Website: apple
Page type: billing-address
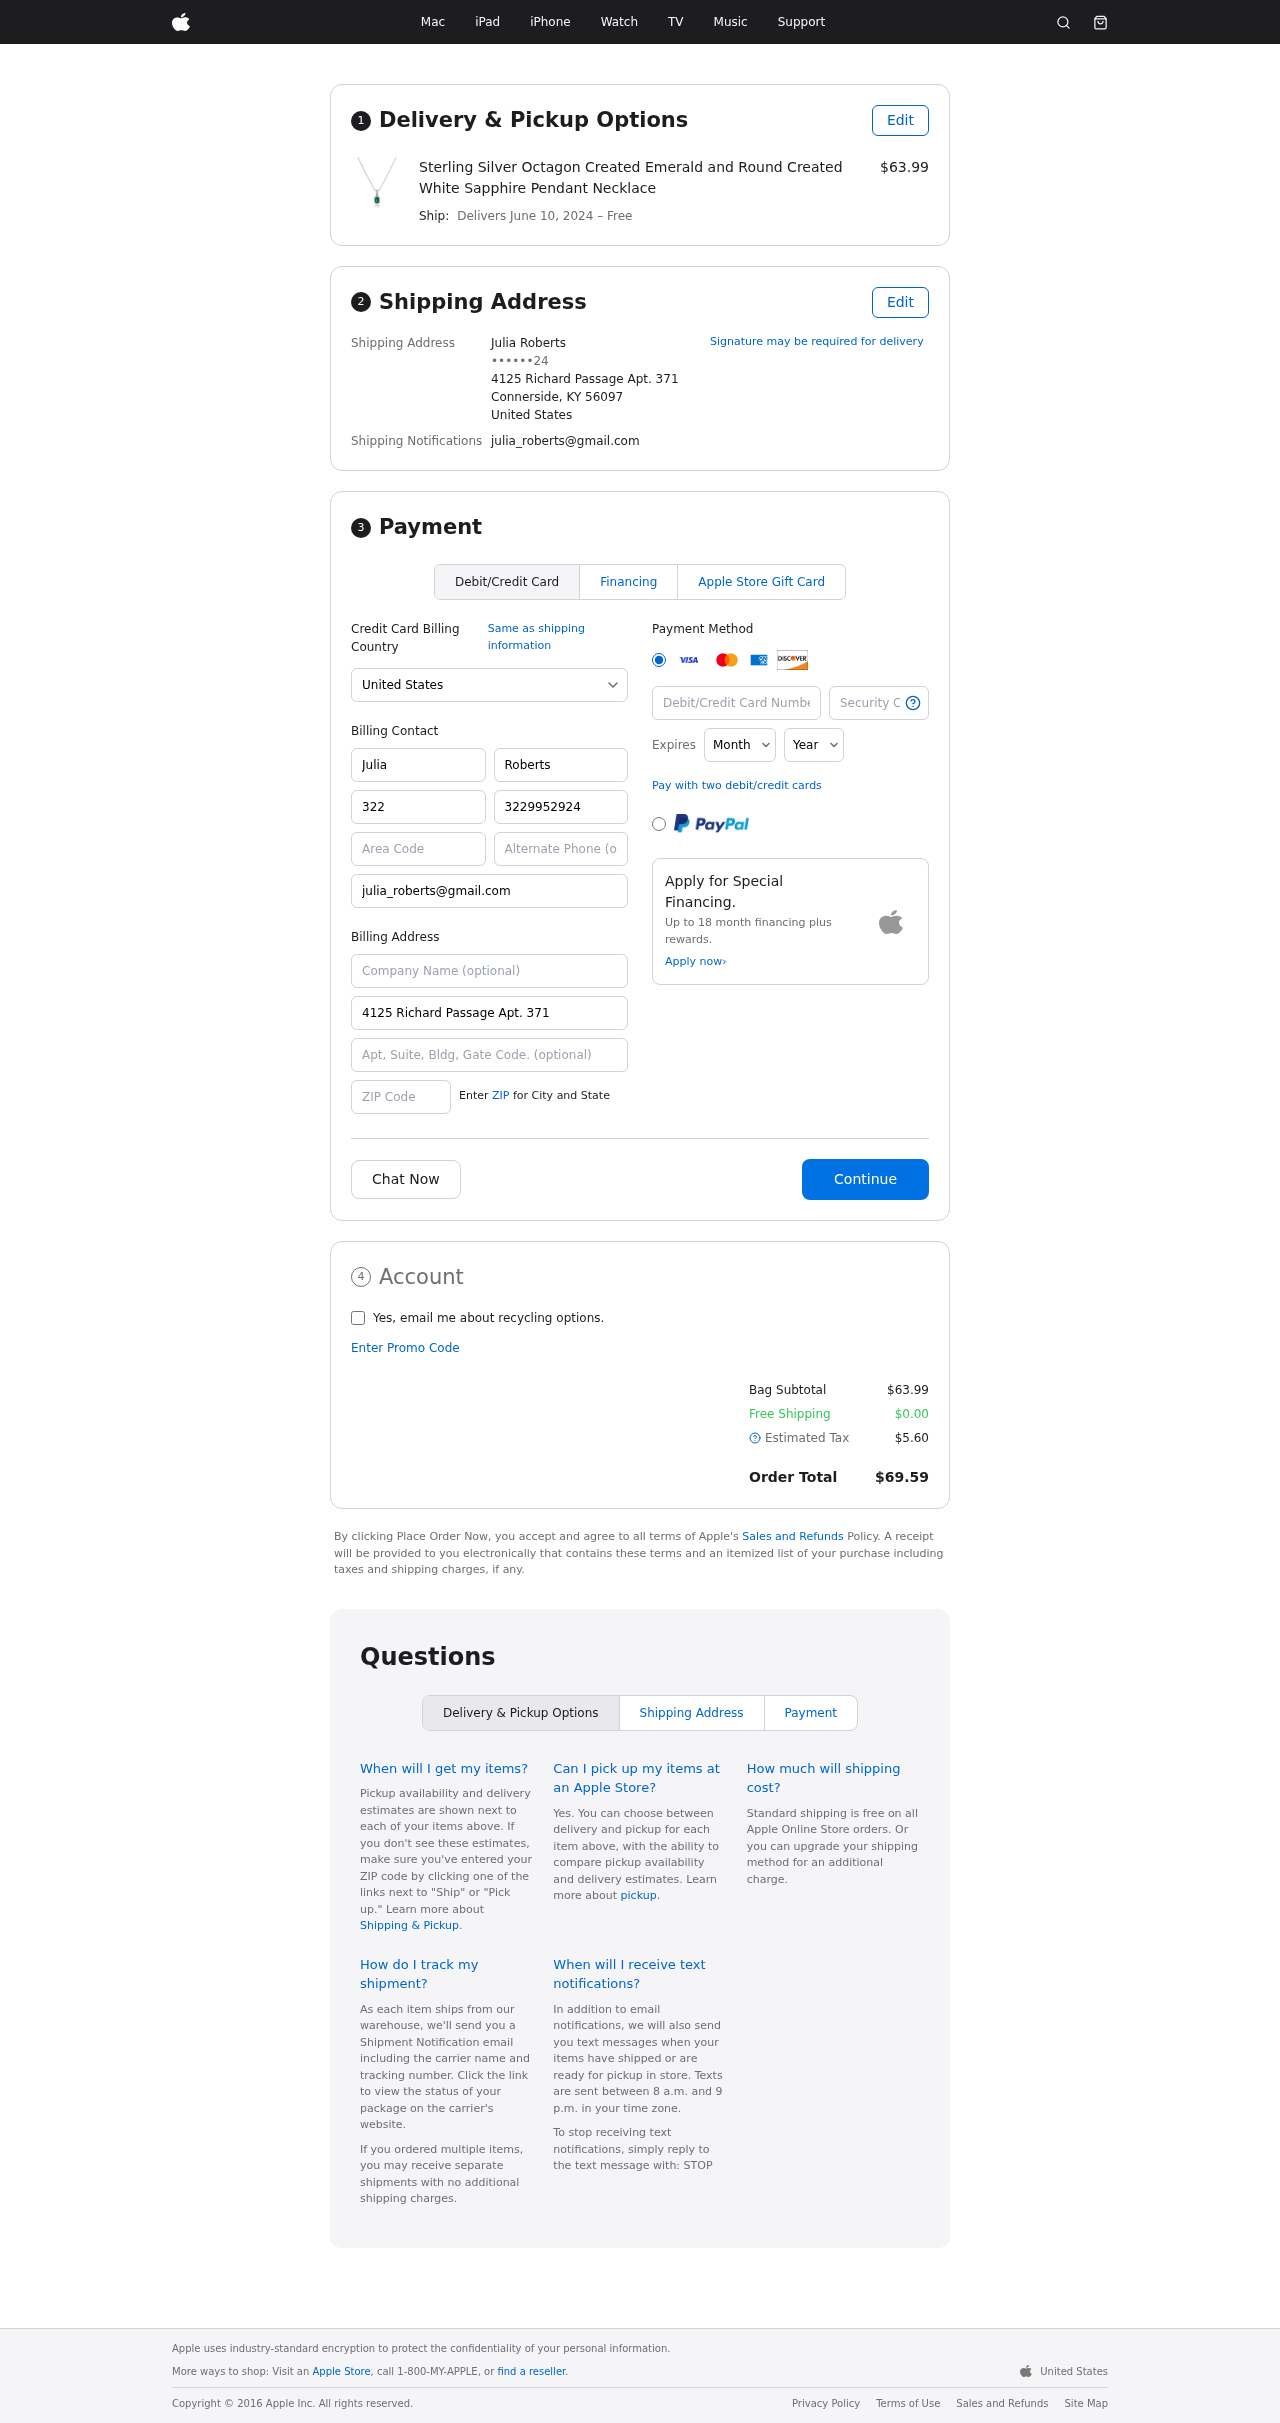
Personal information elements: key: PII_CARD_CVV
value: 7250
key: PII_CARD_EXPIRY_MONTH
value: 07
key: PII_CARD_EXPIRY_YEAR
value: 30
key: PII_CARD_NUMBER
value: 3711 5304 4481 289
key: PII_CITY_STATE_ZIP
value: Connerside, KY 56097
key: PII_COUNTRY
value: United States
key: PII_EMAIL
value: julia_roberts@gmail.com
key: PII_FULLNAME
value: Julia Roberts
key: PII_STREET
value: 4125 Richard Passage Apt. 371
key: PII_DOB_DAY
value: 24
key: PII_DOB_DAY_NUMERIC
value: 24
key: PII_BILLING_FIRSTNAME
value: Julia
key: PII_BILLING_LASTNAME
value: Roberts
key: PII_BILLING_PHONE_AREA
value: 322
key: PII_BILLING_PHONE
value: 3229952924
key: PII_BILLING_EMAIL
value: julia_roberts@gmail.com
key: PII_BILLING_STREET
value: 4125 Richard Passage Apt. 371
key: PII_BILLING_POSTCODE
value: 56097
Product elements: key: PRODUCT1_NAME
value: Sterling Silver Octagon Created Emerald and Round Created White Sapphire Pendant Necklace
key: PRODUCT1_PRICE
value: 63.99
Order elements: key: ORDER_DELIVERY_DATE
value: June 10, 2024
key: ORDER_SUBTOTAL
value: $63.99
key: ORDER_SHIPPING_COST
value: $0.00
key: ORDER_TAX
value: $5.60
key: ORDER_TOTAL
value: $69.59